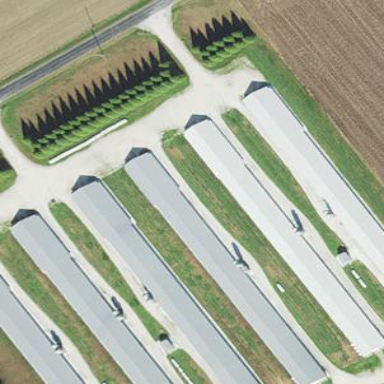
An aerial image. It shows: Farm auxiliary building.